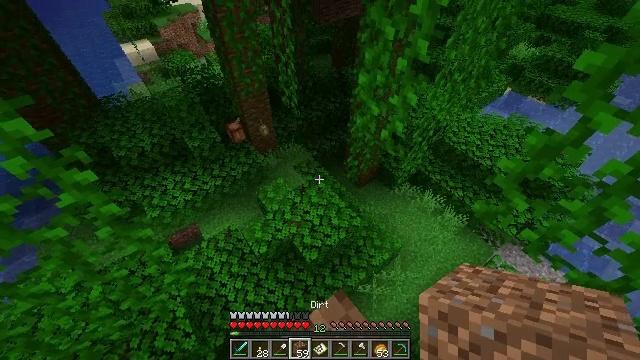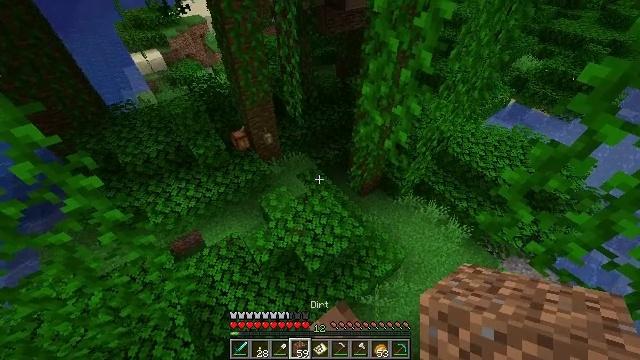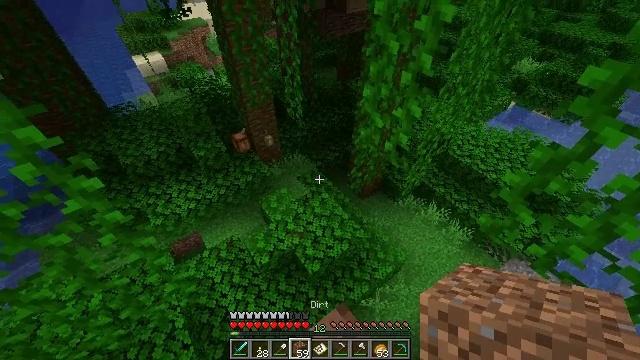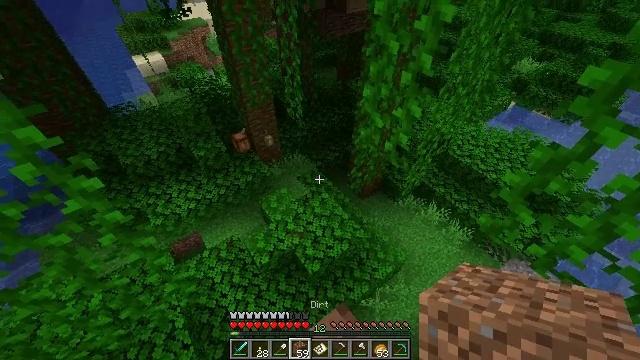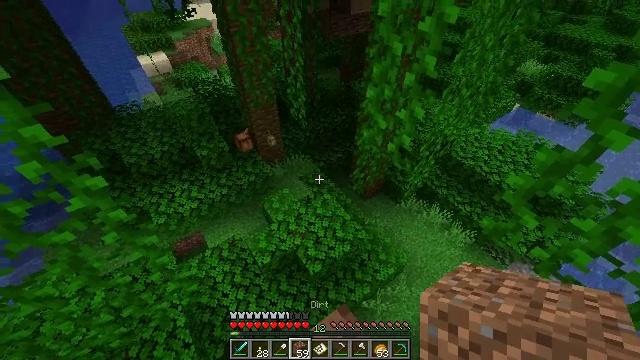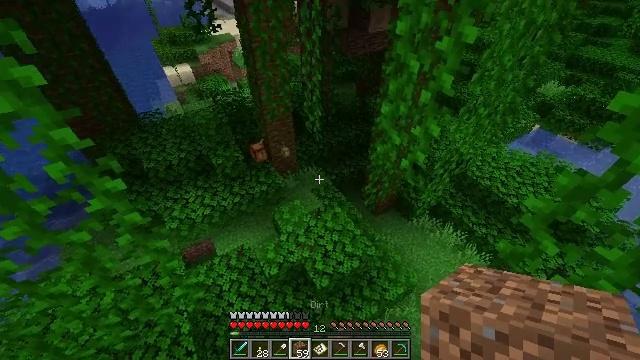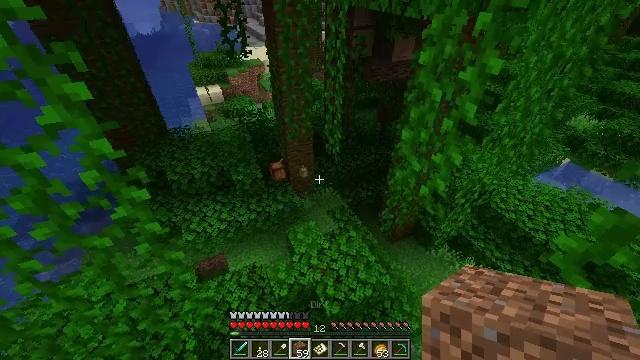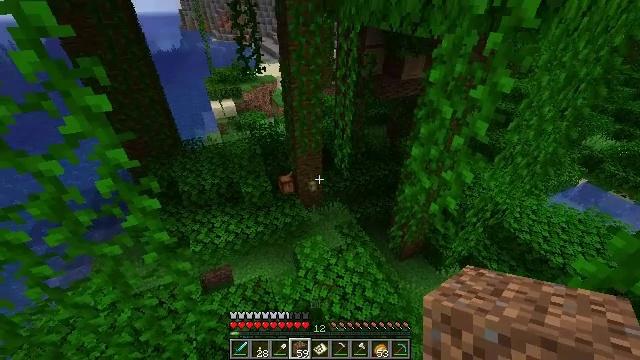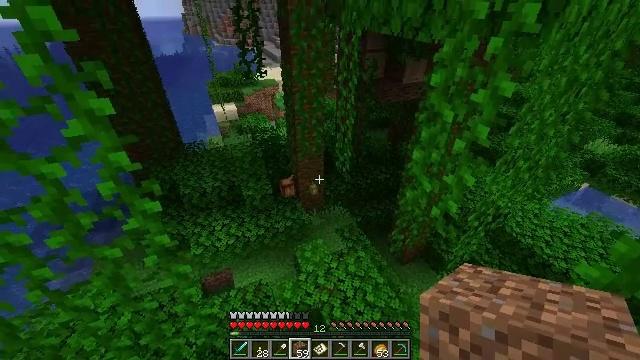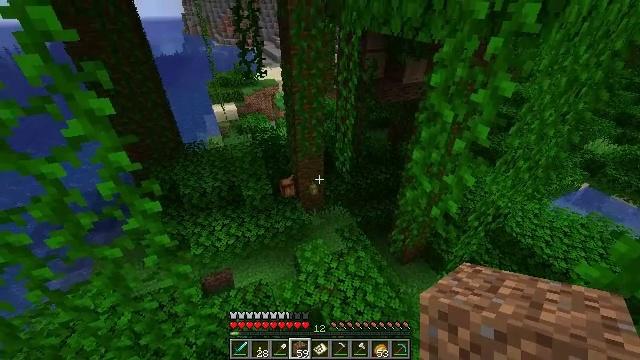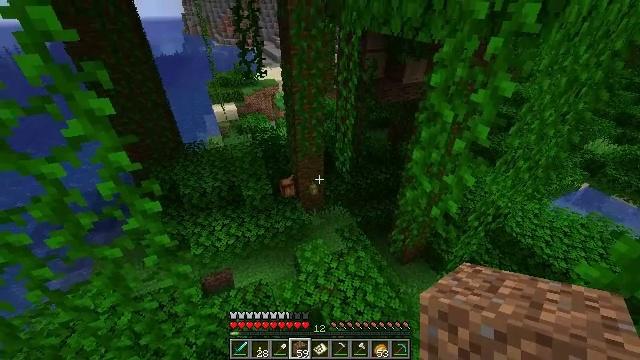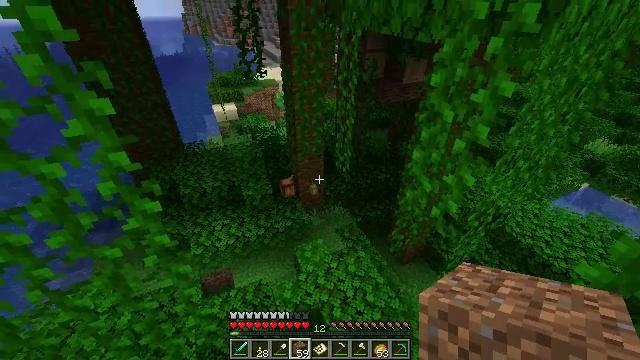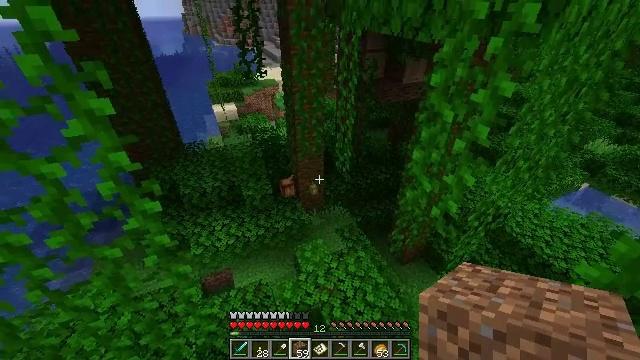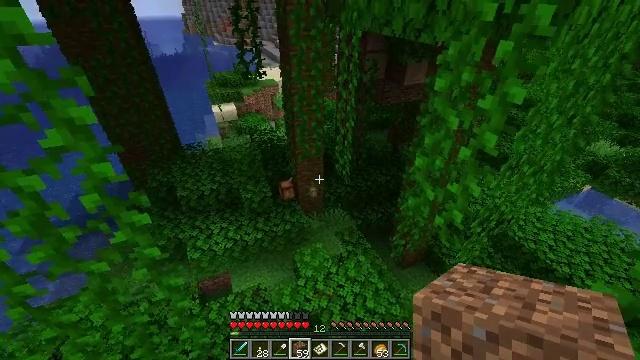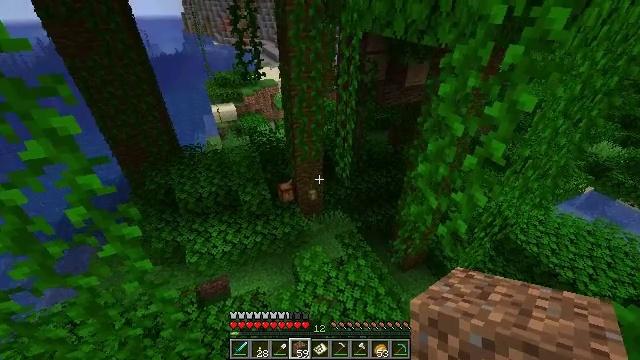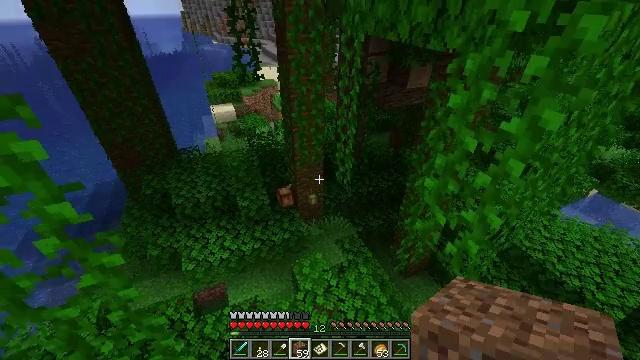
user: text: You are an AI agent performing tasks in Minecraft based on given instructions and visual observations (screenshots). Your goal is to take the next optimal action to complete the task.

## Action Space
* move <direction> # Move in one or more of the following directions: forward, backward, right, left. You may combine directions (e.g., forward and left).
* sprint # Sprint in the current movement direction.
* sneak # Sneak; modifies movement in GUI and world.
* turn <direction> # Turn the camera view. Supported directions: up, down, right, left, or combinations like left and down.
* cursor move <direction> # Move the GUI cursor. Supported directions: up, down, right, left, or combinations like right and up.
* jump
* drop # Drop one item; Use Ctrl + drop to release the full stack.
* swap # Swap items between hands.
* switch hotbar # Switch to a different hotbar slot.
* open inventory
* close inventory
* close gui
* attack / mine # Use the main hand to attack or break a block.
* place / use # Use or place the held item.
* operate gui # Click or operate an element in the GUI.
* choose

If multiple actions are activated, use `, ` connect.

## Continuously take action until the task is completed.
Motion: motion action
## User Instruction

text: Collect cocoa beans.
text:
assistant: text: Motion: turn left and up
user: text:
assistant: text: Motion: no_op
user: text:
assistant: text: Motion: no_op
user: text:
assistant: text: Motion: no_op
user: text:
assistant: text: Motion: turn left and up
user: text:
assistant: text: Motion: turn left and up
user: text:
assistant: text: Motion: turn left and up
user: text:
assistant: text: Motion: no_op
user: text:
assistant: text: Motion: no_op
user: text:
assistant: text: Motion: no_op
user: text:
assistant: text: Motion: no_op
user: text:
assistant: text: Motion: move forward
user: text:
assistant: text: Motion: move forward
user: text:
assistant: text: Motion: move forward
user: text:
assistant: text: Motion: move forward
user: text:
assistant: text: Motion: move forward
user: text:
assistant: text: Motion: move forward
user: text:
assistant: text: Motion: move forward
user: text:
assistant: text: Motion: move forward
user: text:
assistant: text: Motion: move forward
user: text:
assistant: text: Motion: move forward
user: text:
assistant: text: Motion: move forward
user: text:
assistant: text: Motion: move forward
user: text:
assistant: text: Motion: move forward
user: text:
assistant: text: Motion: move forward
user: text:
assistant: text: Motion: move forward
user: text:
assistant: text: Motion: move forward
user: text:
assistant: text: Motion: move forward
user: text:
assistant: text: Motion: move forward
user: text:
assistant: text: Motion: move forward